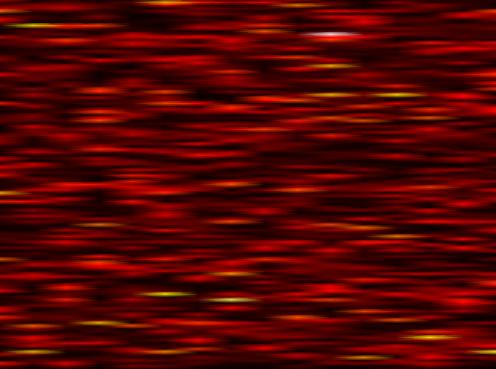
Label: WOLA